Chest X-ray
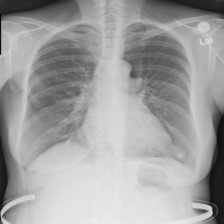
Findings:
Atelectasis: negative
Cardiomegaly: negative
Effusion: negative
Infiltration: negative
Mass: negative
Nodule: negative
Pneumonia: negative
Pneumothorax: negative
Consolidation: negative
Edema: negative
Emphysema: negative
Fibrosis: negative
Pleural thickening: negative
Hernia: negative